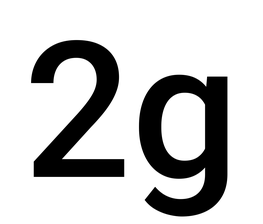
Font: Roboto_Medium